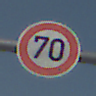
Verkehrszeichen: Geschwindigkeit70
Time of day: MorningAfternoon
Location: Outdoor (Special)
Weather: Clear
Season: NotSpecified
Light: Natural